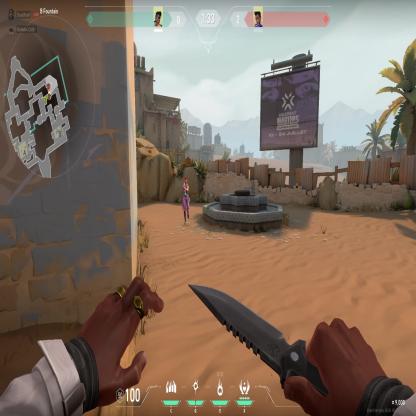
Label: enemy